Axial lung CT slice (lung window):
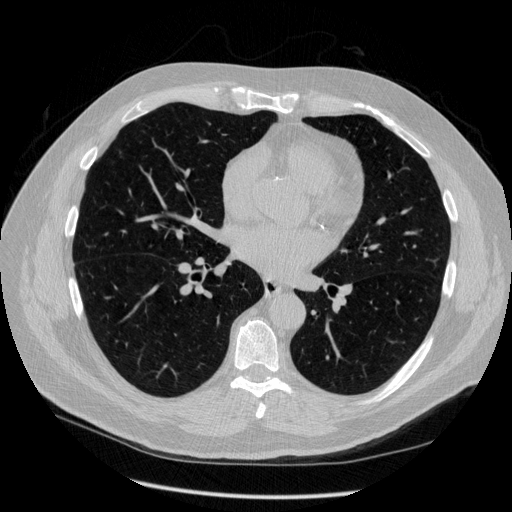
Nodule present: no